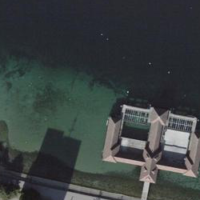
EUNIS habitat code: 14
Species observed at this site:
Leptinotarsa decemlineata
Astrantia major
Symphoricarpos albus